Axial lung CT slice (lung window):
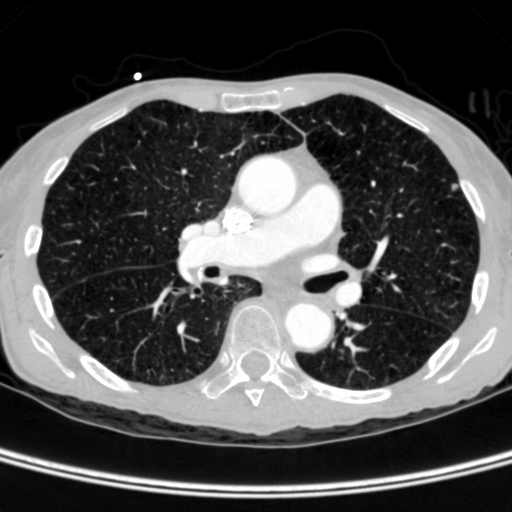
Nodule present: no